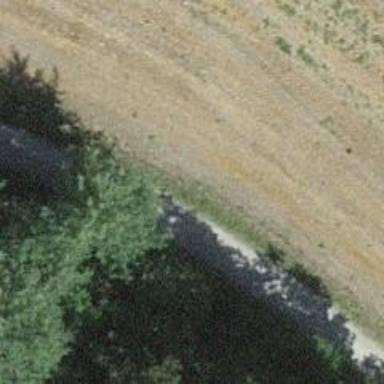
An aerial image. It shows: Track road with grade4 tracktype.